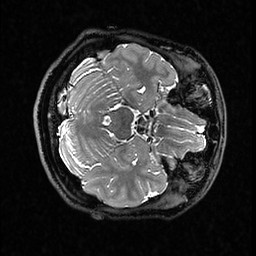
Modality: T2w
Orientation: axial
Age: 29
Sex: female
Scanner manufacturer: ge
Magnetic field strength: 3 T
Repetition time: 3.202 s
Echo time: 0.06629 s